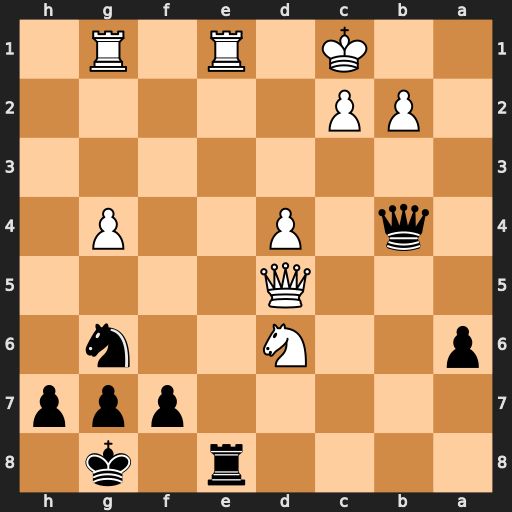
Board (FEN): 4r1k1/5ppp/p2N2n1/3Q4/1q1P2P1/8/1PP5/2K1R1R1
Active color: b
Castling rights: -
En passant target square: -
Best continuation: Rxe1+ Rxe1 Qxe1#